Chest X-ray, AP view. Patient: 30 years old, sex F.
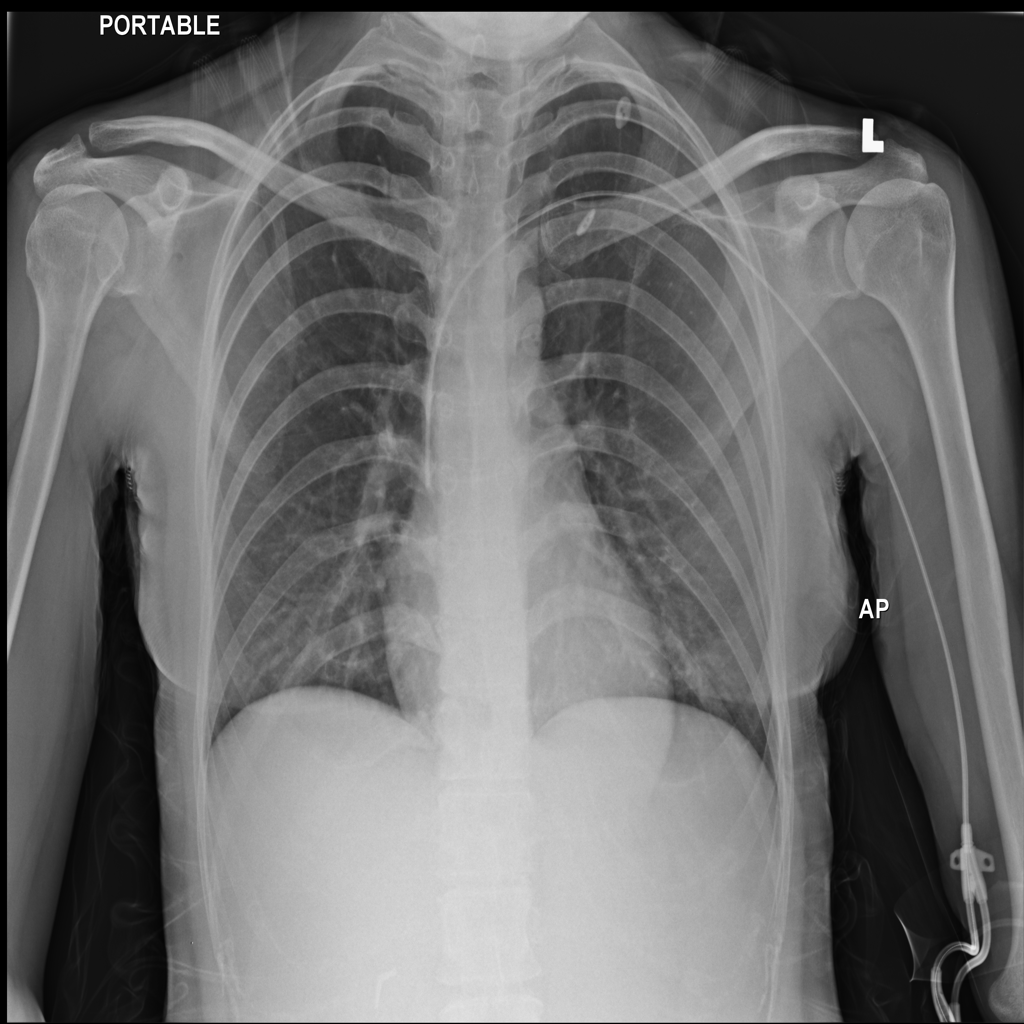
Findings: No Finding